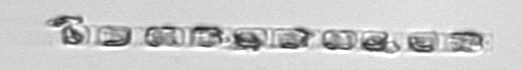
Label: Skeletonema